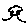
Label: tree